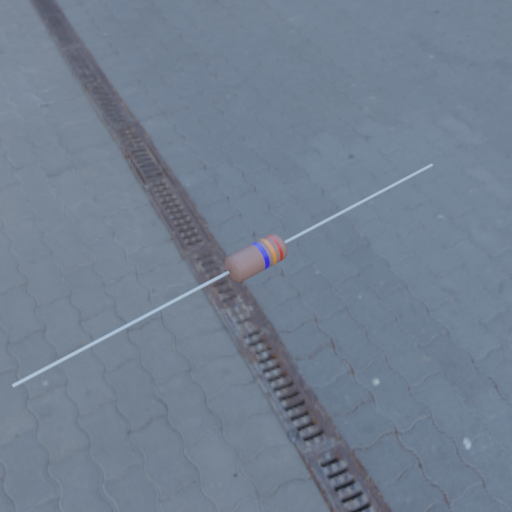
Resistor colour bands (in order): blue, orange, red